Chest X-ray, PA view. Patient: 45 years old, sex F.
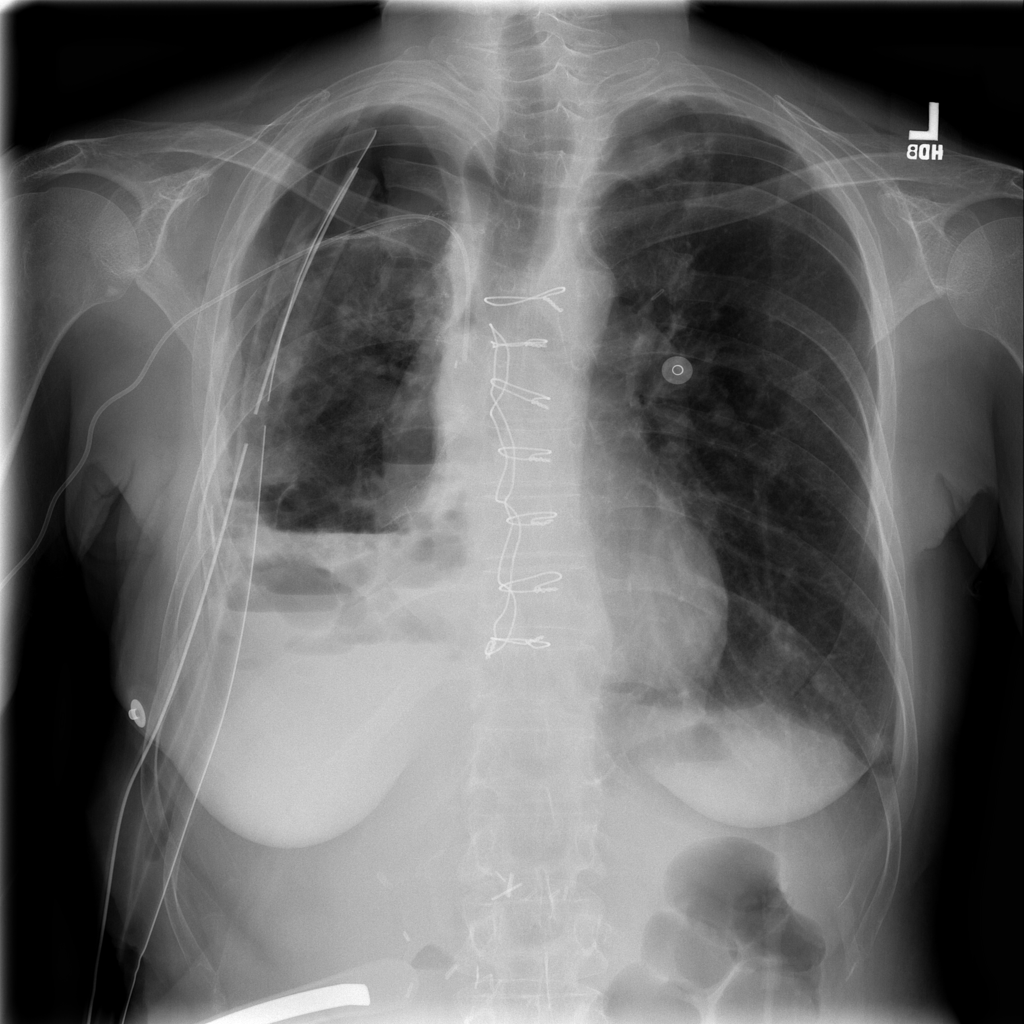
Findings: No Finding